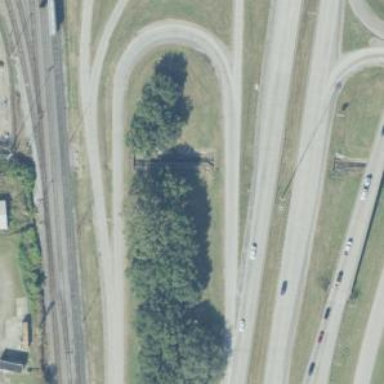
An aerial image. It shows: Trunk link highway.